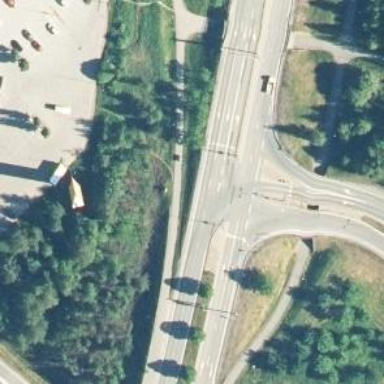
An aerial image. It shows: Asphalt motorway link.